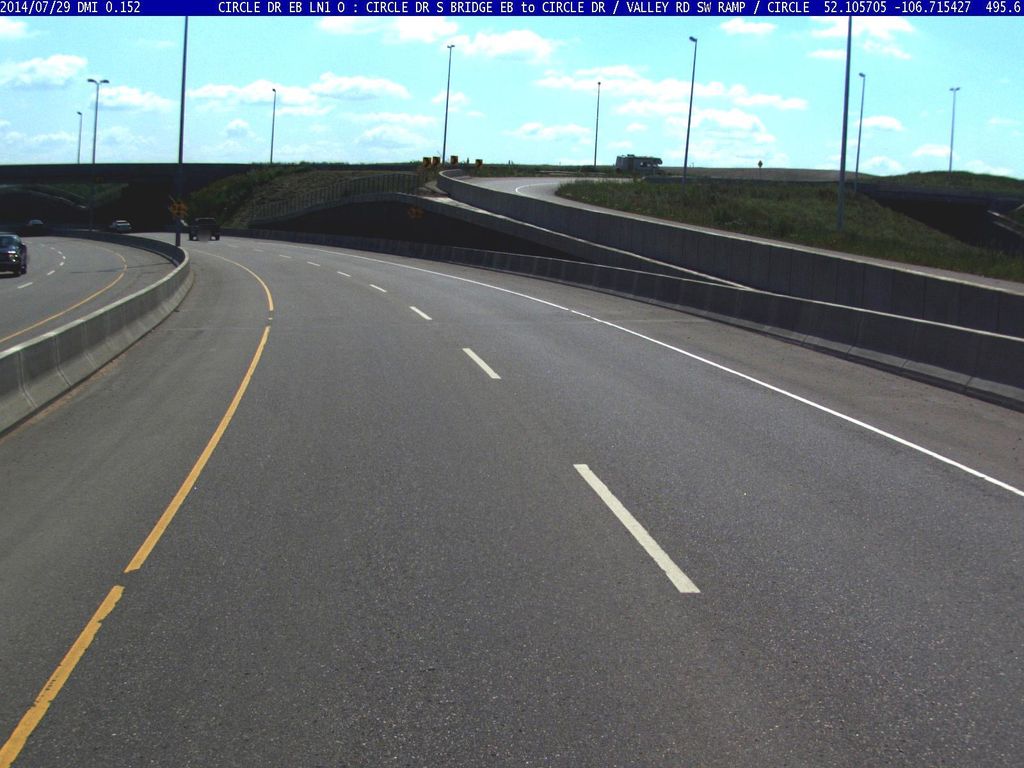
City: saskatoon